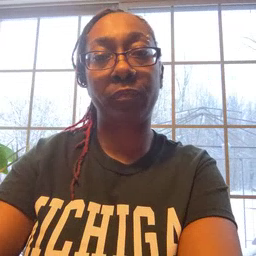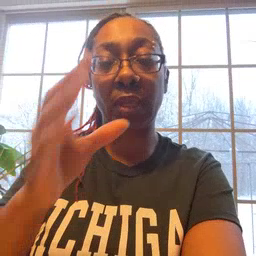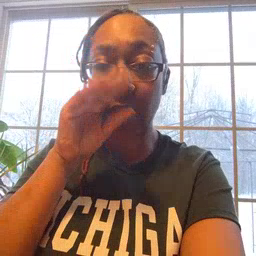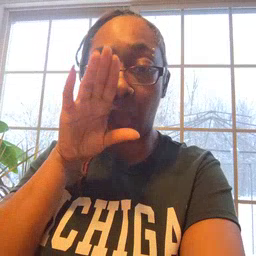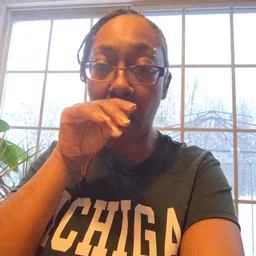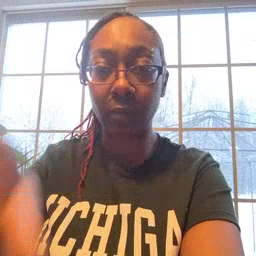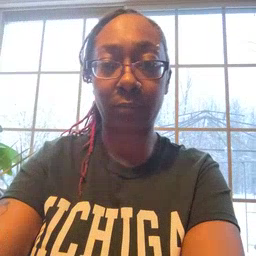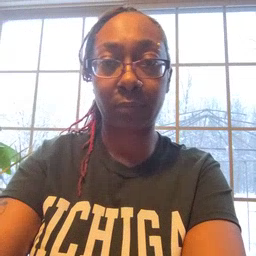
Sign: duck